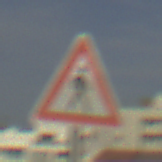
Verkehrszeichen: FussgaengerLinks
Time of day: MorningAfternoon
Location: Outdoor (Suburban)
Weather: PartlyCloudy
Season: NotSpecified
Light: Natural